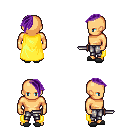
a pixel art fantasy rpg character, male body template, human, tanned skin, yellow cape, metal pants, purple long mohawk hairstyle, gray slippers, dagger, four views (front, back, left, right), 2x2 character sprite sheet, small pixel art, hard edges, no anti-aliasing